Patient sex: F
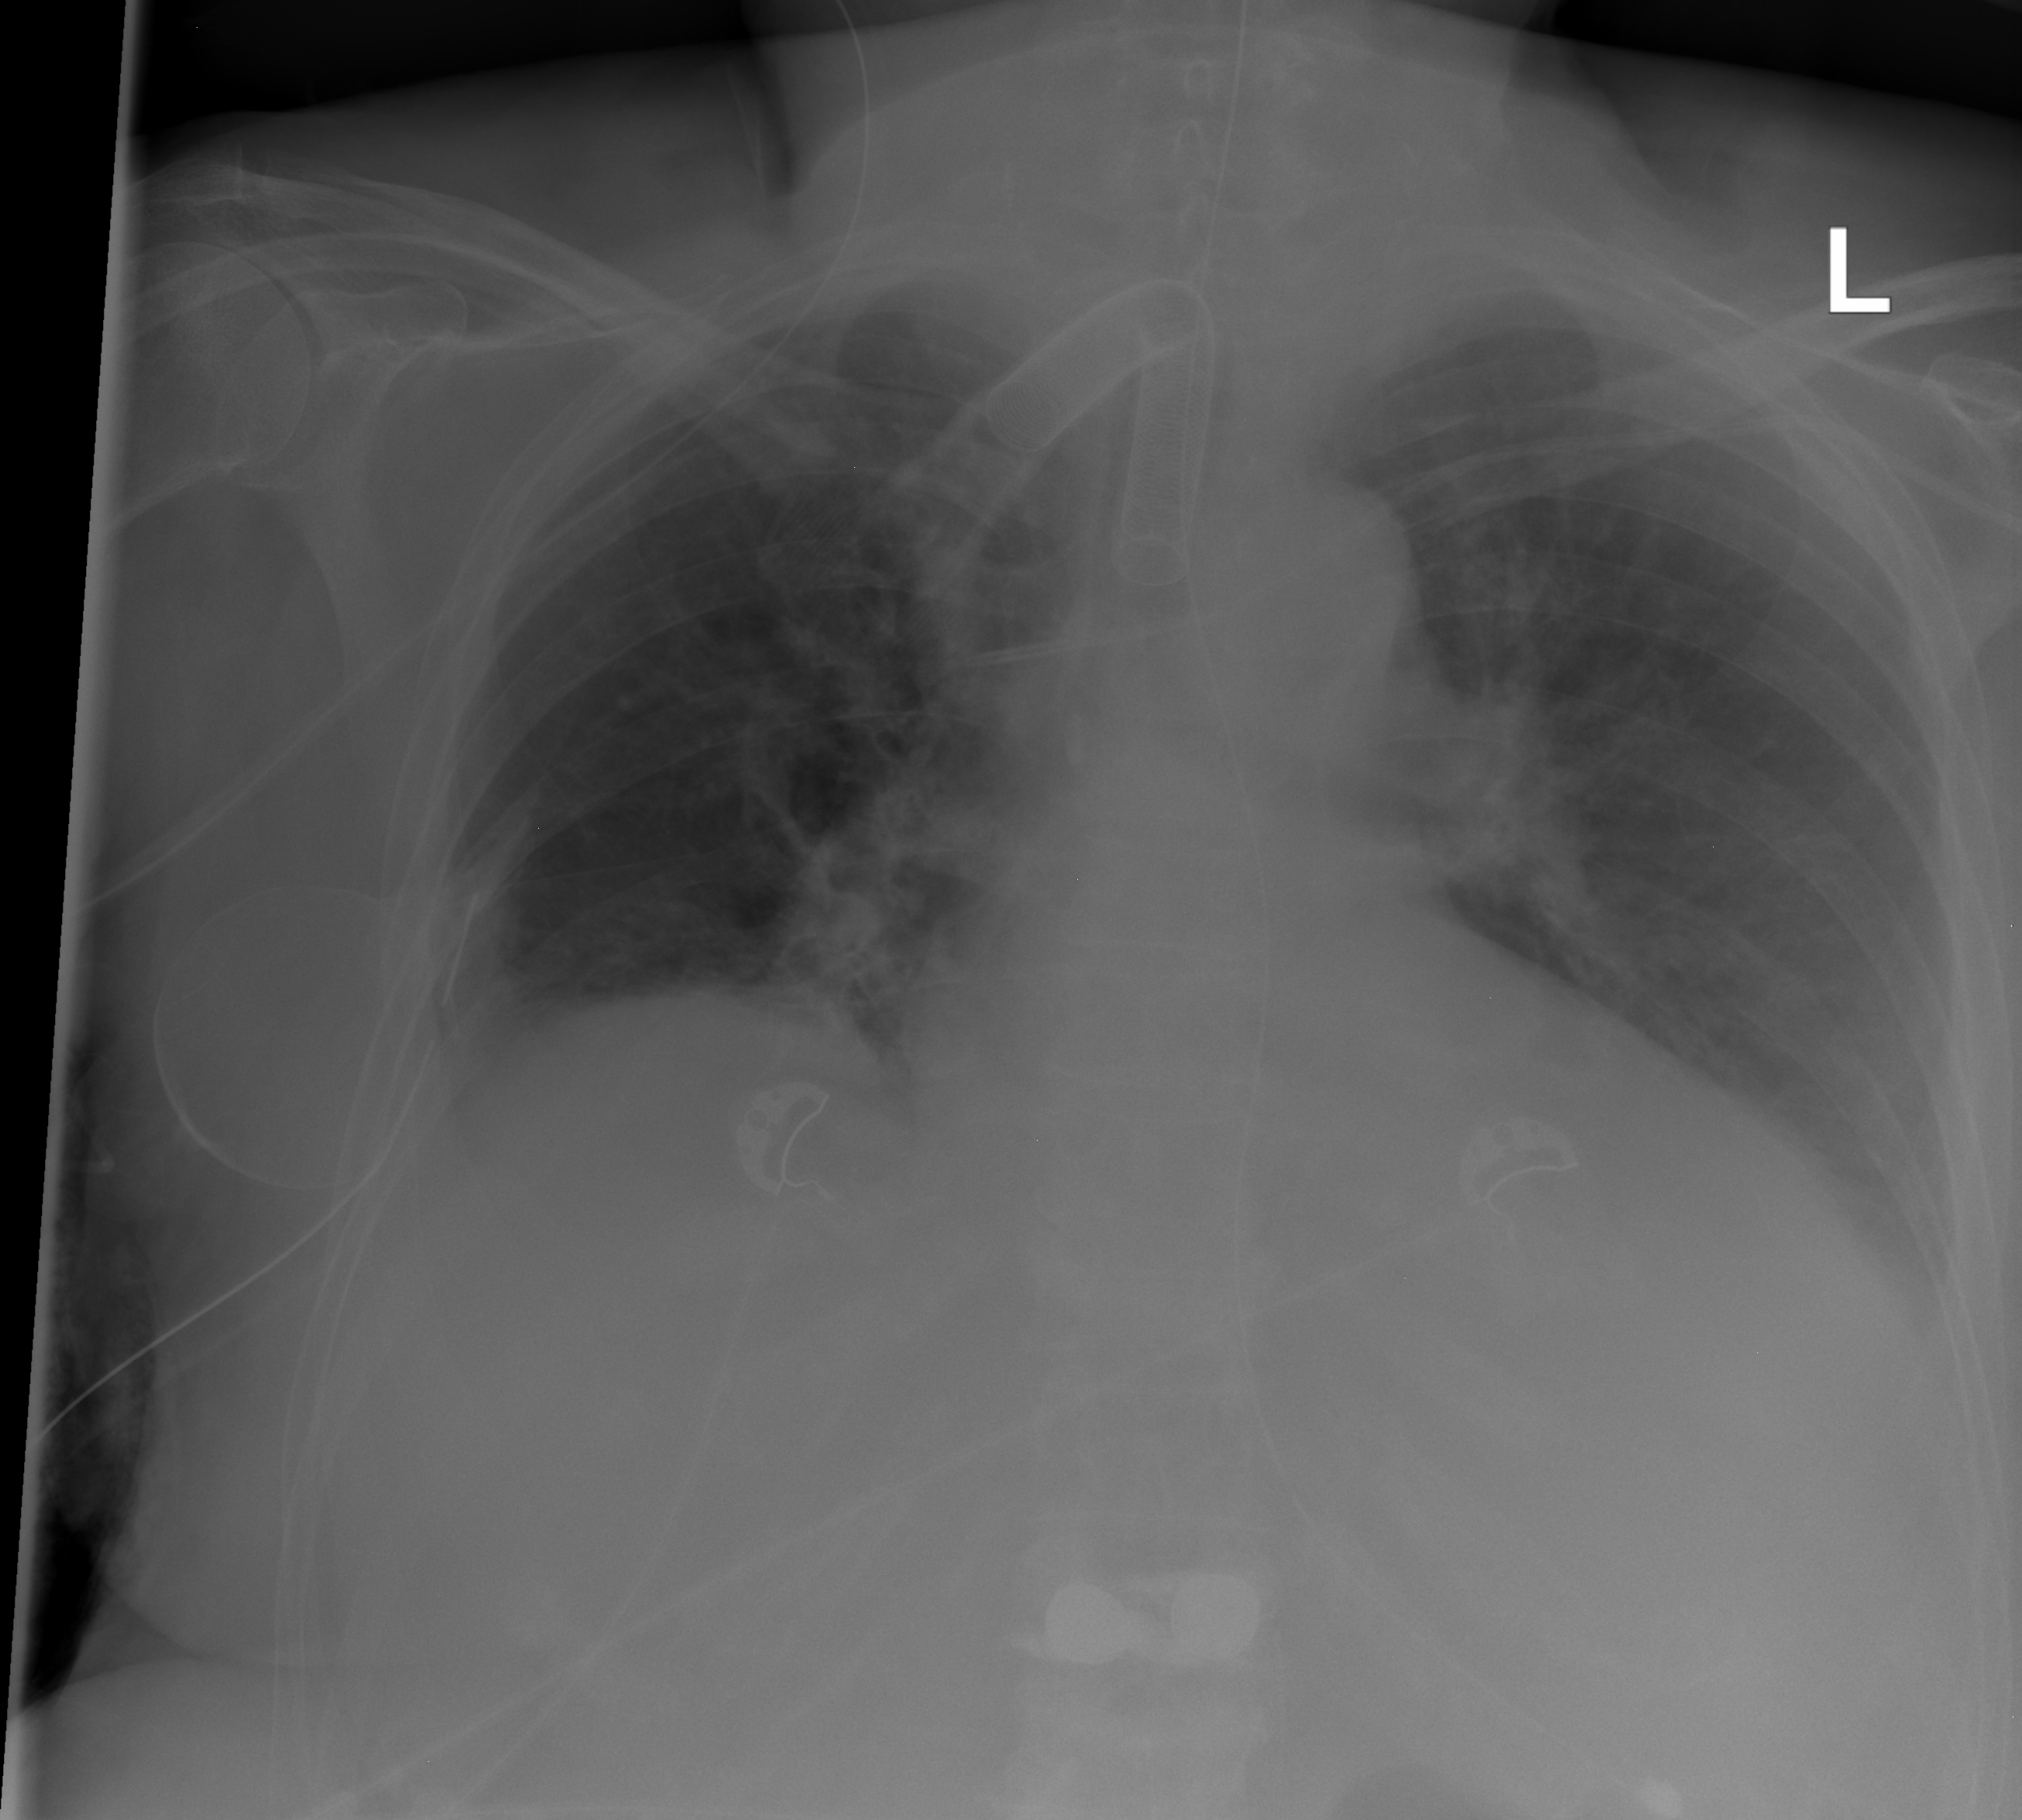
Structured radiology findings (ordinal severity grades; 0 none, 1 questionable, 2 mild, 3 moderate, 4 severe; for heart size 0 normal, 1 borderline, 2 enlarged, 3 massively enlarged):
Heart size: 2
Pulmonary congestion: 1
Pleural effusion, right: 2
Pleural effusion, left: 2
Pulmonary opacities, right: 0
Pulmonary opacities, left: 0
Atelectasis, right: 2
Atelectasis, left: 2